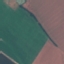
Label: AnnualCrop